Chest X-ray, AP view. Patient: 24 years old, sex M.
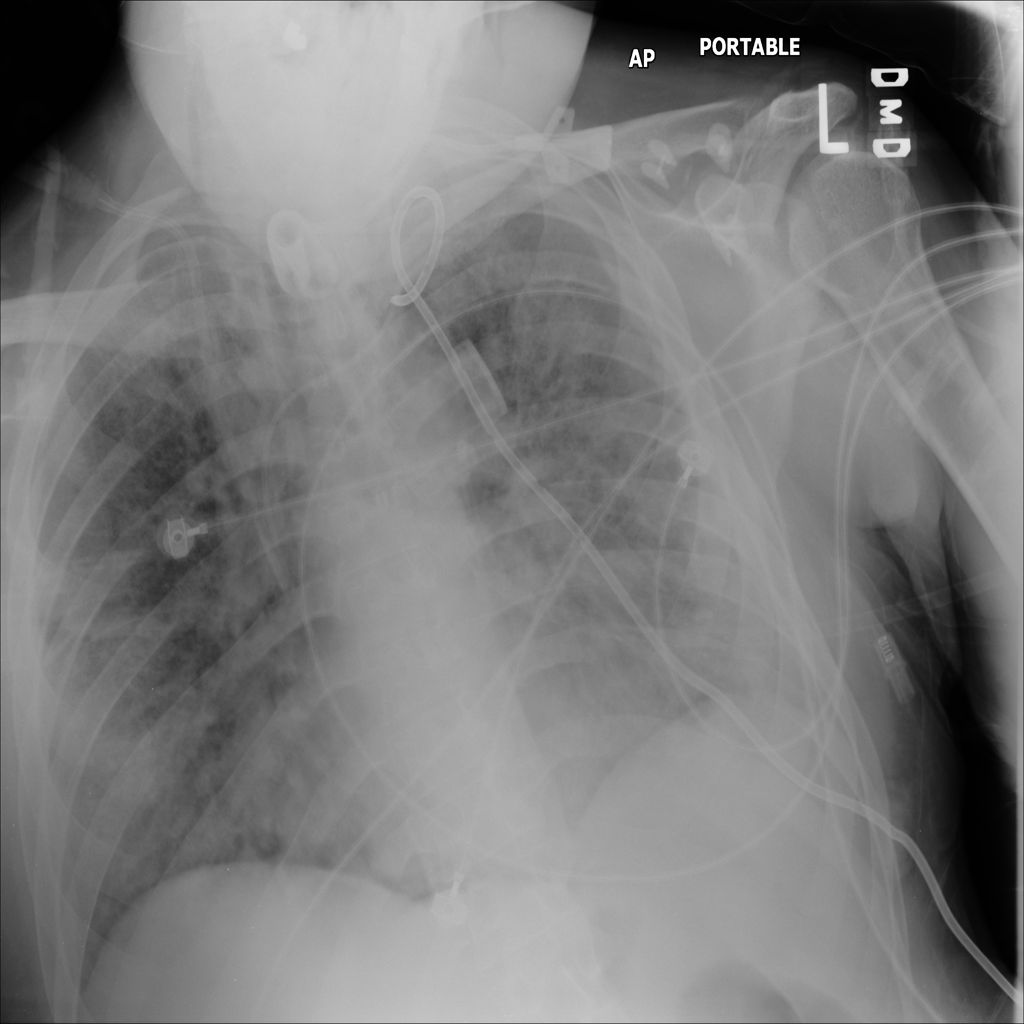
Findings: Infiltration